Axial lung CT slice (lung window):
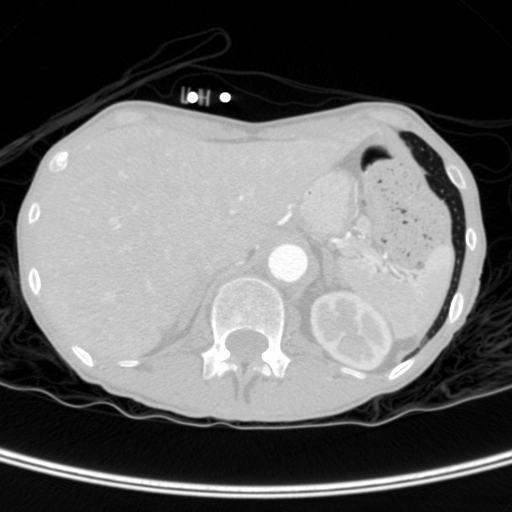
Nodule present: no